Brain MRI, t1w sequence, axial 2D slice.
Patient: age 29, sex M, weight 78 kg, height 1.78 m
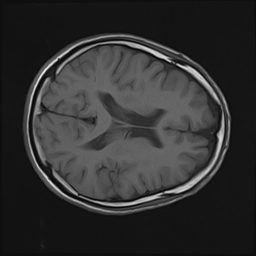